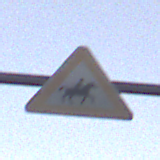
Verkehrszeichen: ReiterLinks
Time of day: SunriseSunset
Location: Outdoor (Suburban)
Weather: Clear
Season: NotSpecified
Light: Natural